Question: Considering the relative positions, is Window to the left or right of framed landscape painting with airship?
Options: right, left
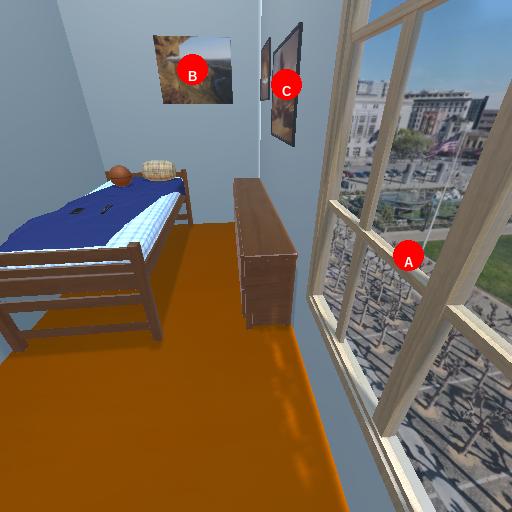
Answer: right